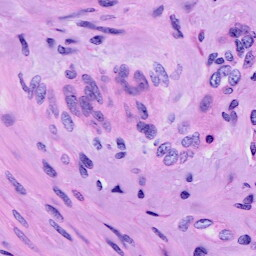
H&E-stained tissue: Cervix